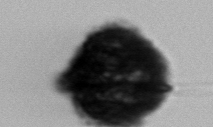
Label: Gonyaulax